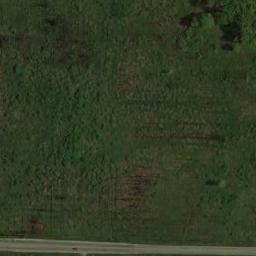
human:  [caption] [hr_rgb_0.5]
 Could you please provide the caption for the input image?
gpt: There are several green trees on the green grass and a road by the lawn .

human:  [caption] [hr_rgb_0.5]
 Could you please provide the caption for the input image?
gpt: This meadow has some trees and different sparsity in different places .

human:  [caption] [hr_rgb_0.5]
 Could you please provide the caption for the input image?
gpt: The entire image is dominated by grass .

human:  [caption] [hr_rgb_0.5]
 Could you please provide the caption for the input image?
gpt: The meadow is dense but uneven .

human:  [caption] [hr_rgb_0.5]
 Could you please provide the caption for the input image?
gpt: There are some green bushes on the meadow beside a path .